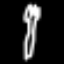
Label: fork